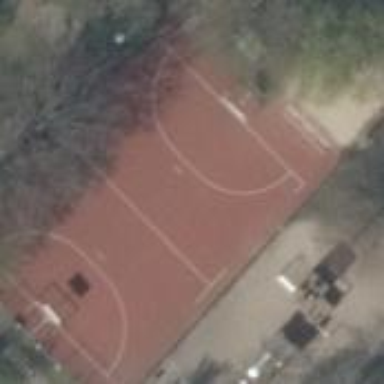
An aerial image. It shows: Tennis court on the leisure land pitch.